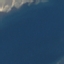
Label: SeaLake